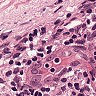
Metastatic tissue present: no